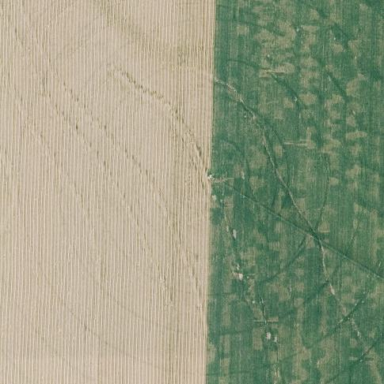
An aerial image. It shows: Farmland with pivot irrigation system.